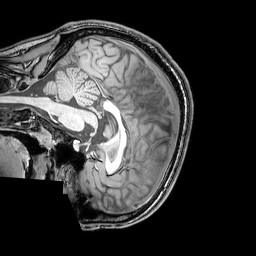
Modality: T1w
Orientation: sagittal
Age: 24
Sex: male
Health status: healthy
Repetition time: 0.081 s
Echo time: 0.037 s